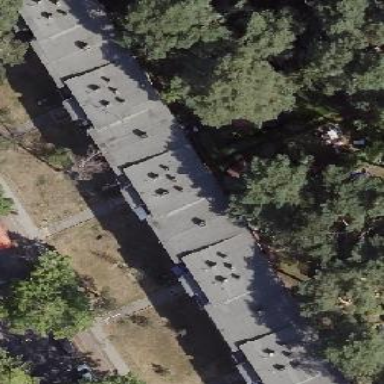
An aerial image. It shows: Flat-roofed apartment building.